九年级 · 解析几何
如图 $1 \sim 3$, 在直角边分别为 3 和 4 的直角三角形中, 每多作一条斜边上的高就增加一个三角形的内切圆, 依此类推, 图 6 中有 6 个直角三角形的内切圆, 它们的面积分别记为 $S_{1}, S_{2}, S_{3}, \ldots, S_{6}$,则 $S_{1}+S_{2}+S_{3}+\cdots+S_{6}$ 的值是 ( )

图1

图2

图3
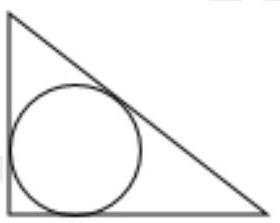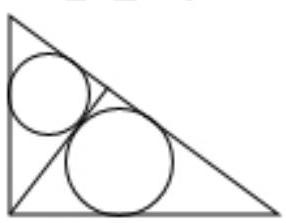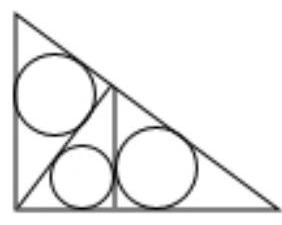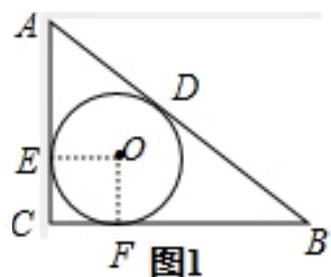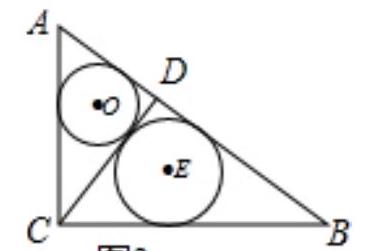
A. $\pi$
B. $\sqrt{2} \pi$
C. $1.6 \pi$
D. $\frac{3}{2} \pi$
答案: A
解析: 图 1, 过点 $O$ 做 $O E \perp A C, O F \perp B C$, 垂足为 $E 、 F$, 则 $\angle O E C=\angle O F C=90^{\circ}$

$$
\because \angle C=90^{\circ}
$$

$\therefore$ 四边形 $O E C F$ 为矩形

图1
$\because O E=O F$

$\therefore$ 矩形 $O E C F$ 为正方形

设圆 $O$ 的半径为 $r$, 则 $O E=O F=r, A D=A E=3-r, B D=4-r$

$\therefore 3-r+4-r=5, r=\frac{3+4-5}{2}=1$

图2

$$
\therefore S_{1}=\pi \times 1^{2}=\pi
$$

图 2, 由 $S_{\triangle A B C}=\frac{1}{2} \times 3 \times 4=\frac{1}{2} \times 5 \times C D$

$\therefore C D=\frac{12}{5}$ 由勾股定理得: $A D=\sqrt{3^{2}-\left(\frac{12}{5}\right)^{2}}=\frac{9}{5}, B D=5-\frac{9}{5}=\frac{16}{5}$,

由(1)得:

$\odot O$ 的半径 $=\frac{\frac{9}{5}+\frac{12}{5}-3}{2}=\frac{3}{5}, \odot E$ 的半径 $=\frac{\frac{12}{5}+\frac{16}{5}-4}{2}=\frac{4}{5}$

$\therefore S_{1}+S_{2}=\pi \times\left(\frac{3}{5}\right)^{2}+\pi \times\left(\frac{4}{5}\right)^{2}=\pi$

图 3, 由 $S_{\triangle C D B}=\frac{1}{2} \times \frac{12}{5} \times \frac{16}{5}=\frac{1}{2} \times 4 \times M D$

$$
\therefore M D=\frac{48}{25}
$$

由勾股定理得: $C M=\sqrt{\left(\frac{12}{5}\right)^{2}-\left(\frac{48}{25}\right)^{2}}=\frac{36}{25}, M B=4-\frac{36}{25}=\frac{64}{25}$

由(1)得: $\odot O$ 的半径 $=\frac{3}{5} ， \odot E$ 的半径 $=\frac{\frac{48}{25} \frac{36}{25} \frac{12}{5}}{2}=\frac{12}{25}$

$\therefore \odot F$ 的半径 $=\frac{\frac{48}{25} \frac{64}{25}-\frac{16}{5}}{2}=\frac{16}{25}$

$$
\therefore S_{1}+S_{2}+S_{3}=\pi \times\left(\frac{3}{5}\right)^{2}+\pi \times\left(\frac{12}{25}\right)^{2}+\pi \times\left(\frac{16}{25}\right)^{2}=\pi
$$

观察规律可知 $S_{1}+S_{2}+S_{3}+\cdots+S_{6}=\pi$.

故选: $A$.